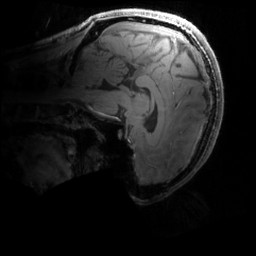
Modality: MP2RAGE
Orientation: sagittal
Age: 20
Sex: male
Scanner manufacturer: siemens
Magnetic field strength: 6.98 T
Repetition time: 6 s
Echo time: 0.00283 s